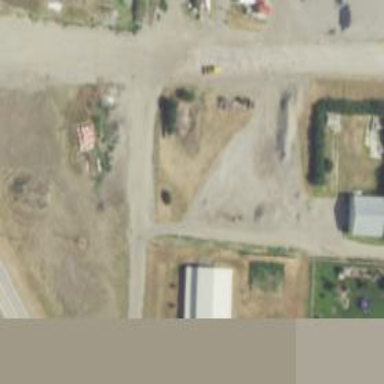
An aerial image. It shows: Alleyway designated as service road.